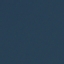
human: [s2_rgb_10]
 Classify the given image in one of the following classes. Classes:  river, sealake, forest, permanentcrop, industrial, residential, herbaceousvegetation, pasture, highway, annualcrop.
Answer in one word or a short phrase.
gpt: SeaLake